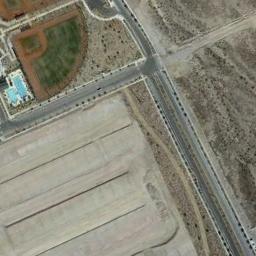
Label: baseball_diamond